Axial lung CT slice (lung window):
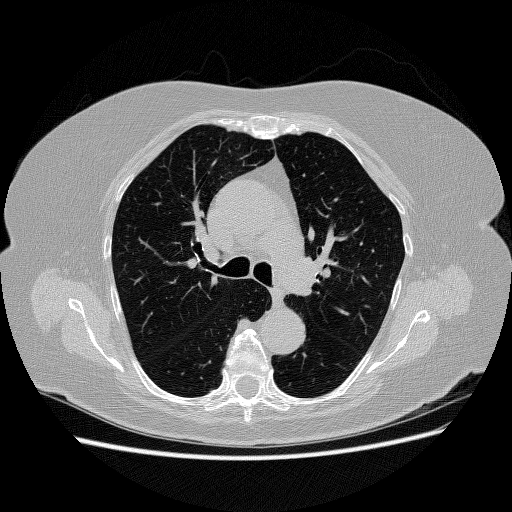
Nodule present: no